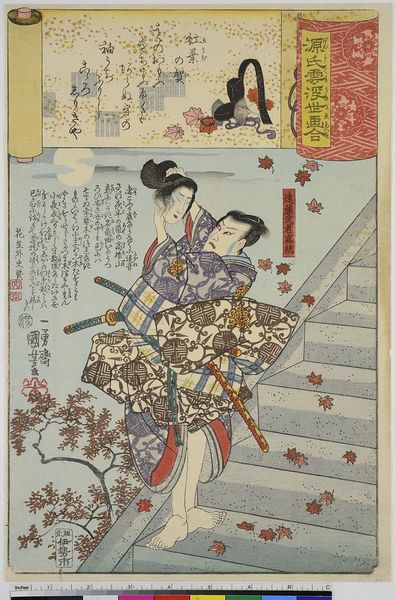
Titel: Momiji no ga, Blatt 7 aus der Serie: Genji Wolken zusammen mit Ukiyo-e
Künstler: Utagawa Kuniyoshi
Standort: Hamburg
Institution: Museum für Kunst und Gewerbe Hamburg
Schlagwörter: baum, kopf, mann, frau, gesicht, figur, person, pflanzen, holzschnitt, schrift, vegetation, treppe, gestalt, druckgraphik, druckgrafik, schwert, literatur, treppenhaus, zeit, farbholzschnitt, herbstlaub, stiege, japaner, edo, zornig, charaktere, reproduktionen, nackte füße, rote blätter, druckerzeugnisse, pflanzenabbildung, lit, literarische, genji, gelbe rolle